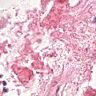
Metastatic tissue present: no